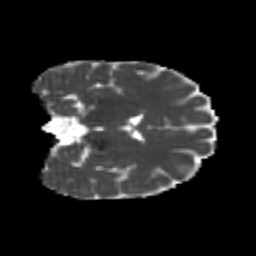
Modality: MD
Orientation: coronal
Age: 23
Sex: female
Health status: healthy
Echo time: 0.074 s